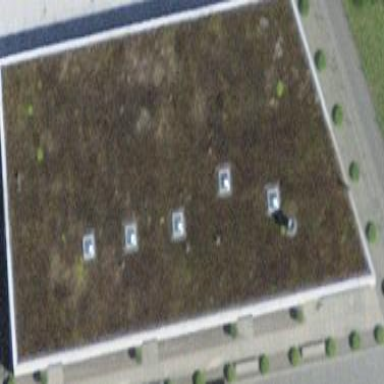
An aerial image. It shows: Commercial building.